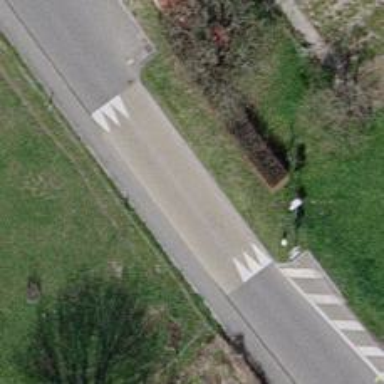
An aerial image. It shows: Traffic hump for calming the traffic.